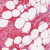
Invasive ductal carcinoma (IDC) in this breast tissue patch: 0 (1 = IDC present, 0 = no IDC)